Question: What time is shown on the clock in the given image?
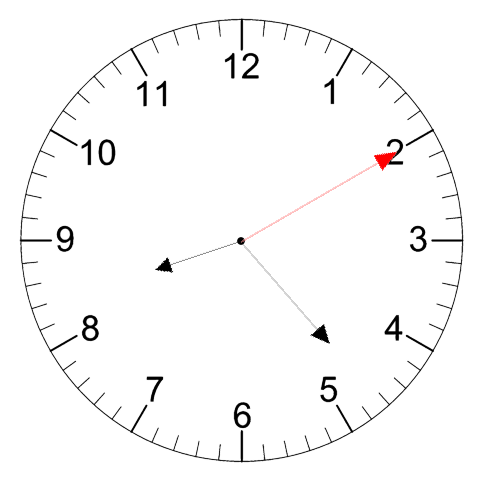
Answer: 08:23:10